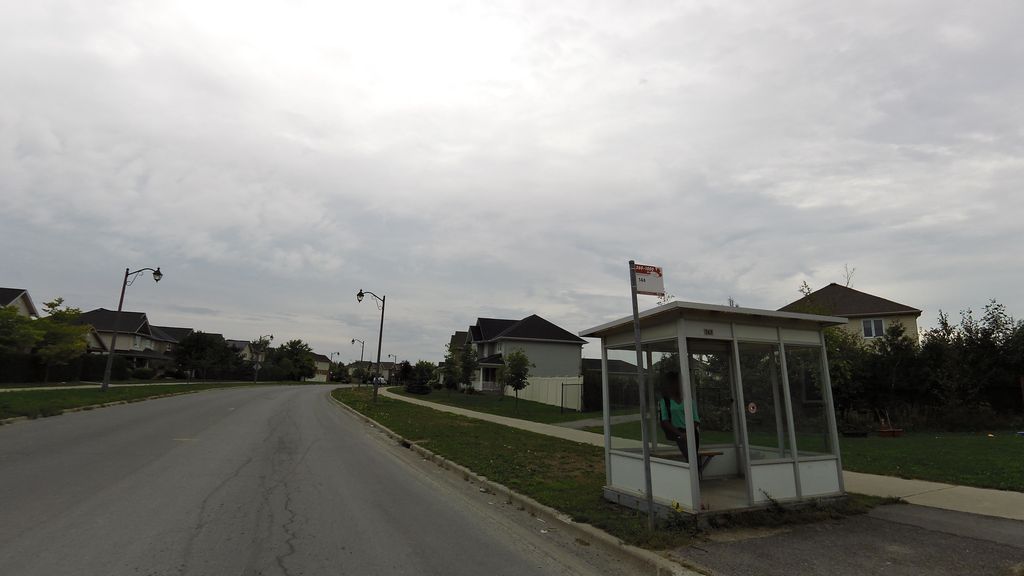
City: ottawa-gatineau